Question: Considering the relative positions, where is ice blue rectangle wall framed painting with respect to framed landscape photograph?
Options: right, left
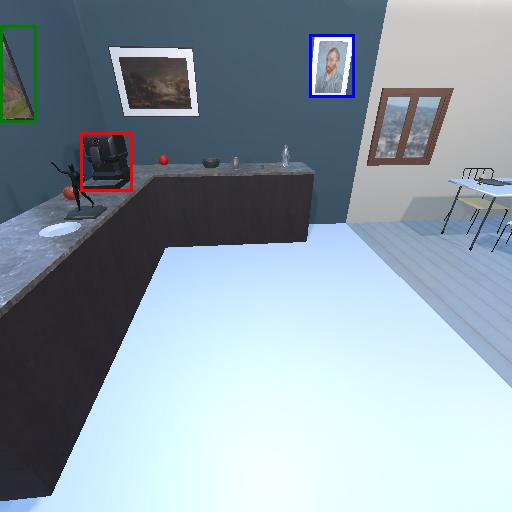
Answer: right